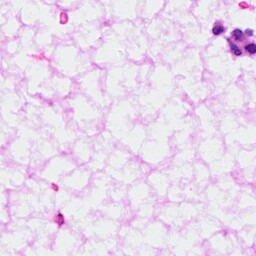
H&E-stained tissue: Ovarian